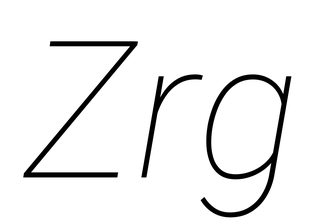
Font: Roboto-Italic_Thin_Italic